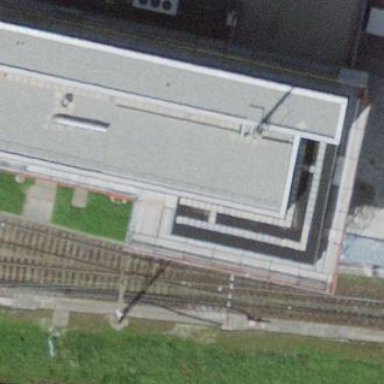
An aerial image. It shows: Transportation building.